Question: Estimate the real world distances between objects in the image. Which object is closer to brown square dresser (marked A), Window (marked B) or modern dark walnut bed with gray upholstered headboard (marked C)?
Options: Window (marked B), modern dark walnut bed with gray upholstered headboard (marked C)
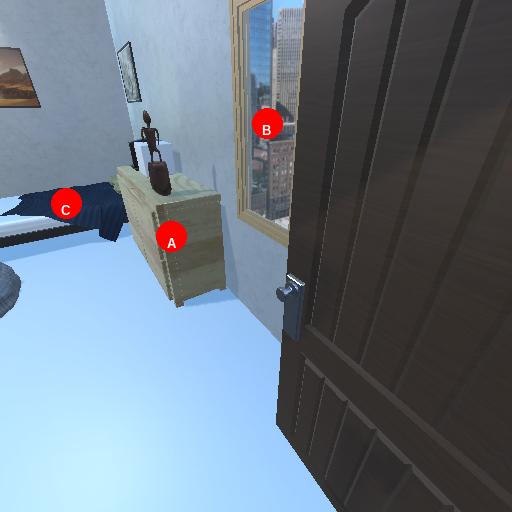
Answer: Window (marked B)